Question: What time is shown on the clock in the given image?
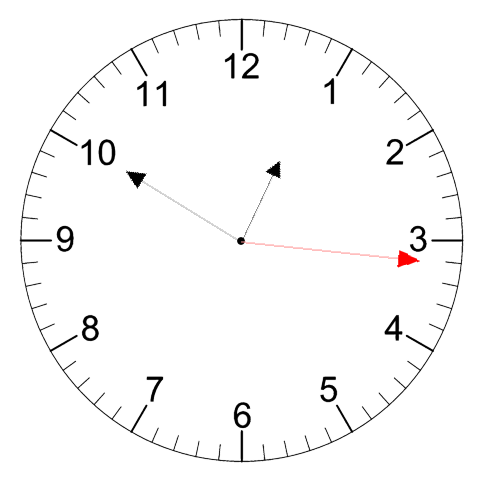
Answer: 12:50:16